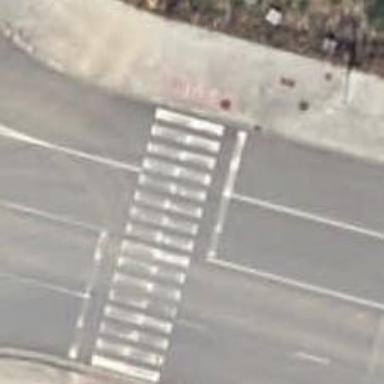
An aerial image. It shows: Zebra crossing on the road.